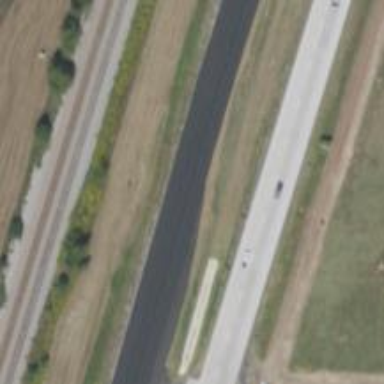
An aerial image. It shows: Trunk highway with expressway features.